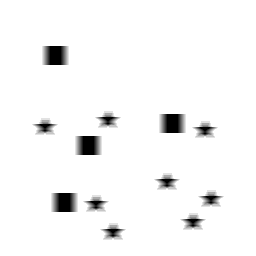
Squares: 4
Triangles: 0
Stars: 8
Total shapes: 12